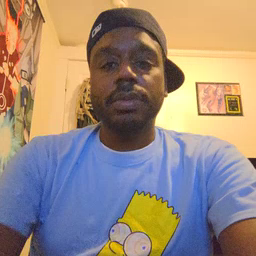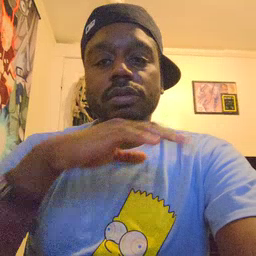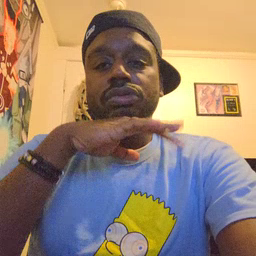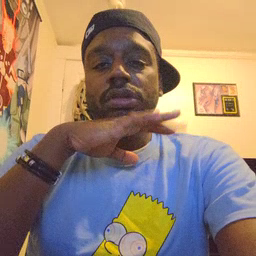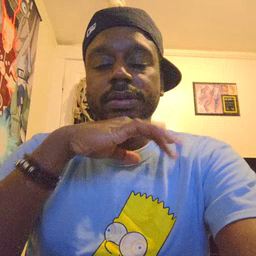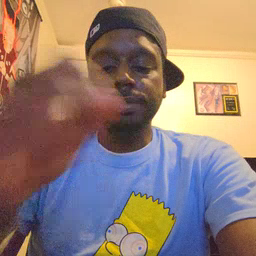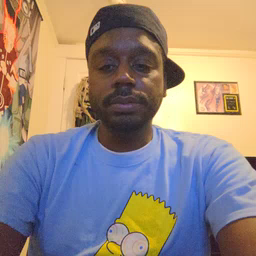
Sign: dirty